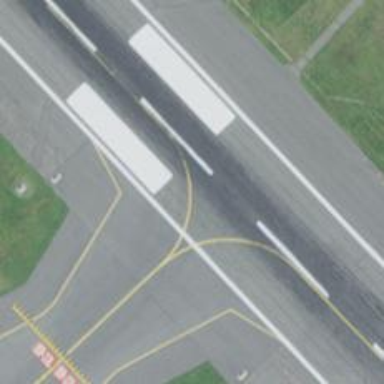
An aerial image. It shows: Taxiway at the airport with asphalt surface.